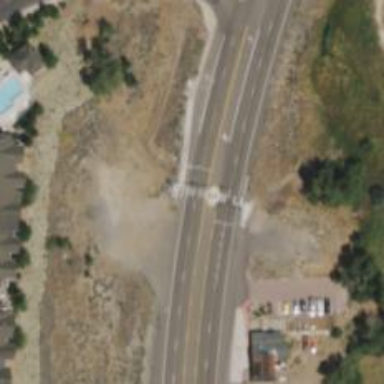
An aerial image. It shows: Primary highway with separate asphalt sidewalks.